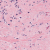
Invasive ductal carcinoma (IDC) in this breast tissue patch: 0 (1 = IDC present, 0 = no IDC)